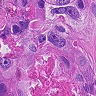
Metastatic tissue present: yes